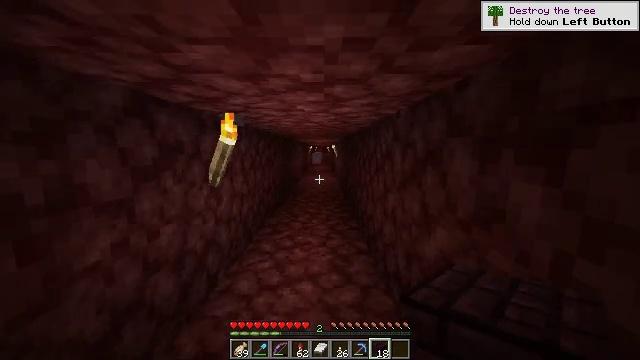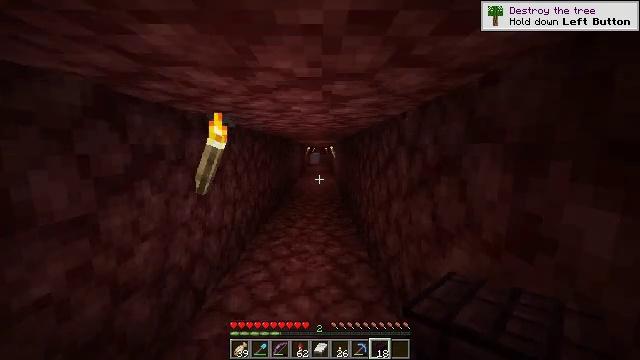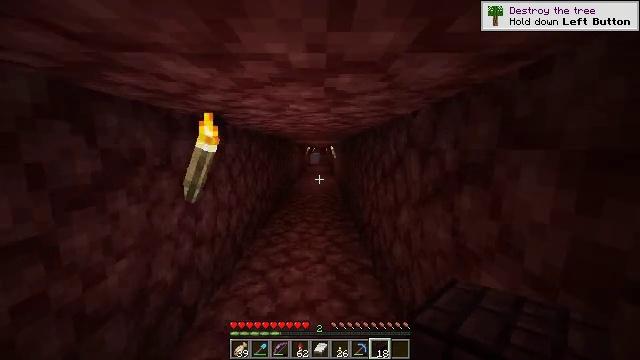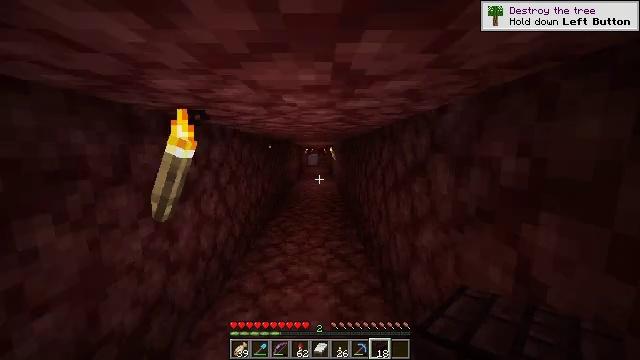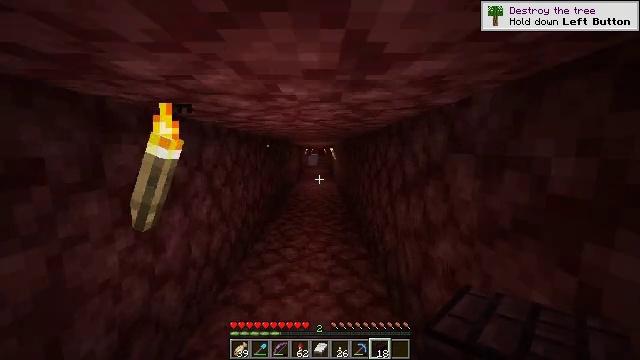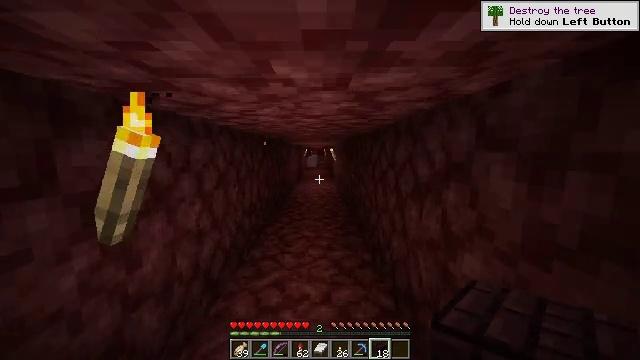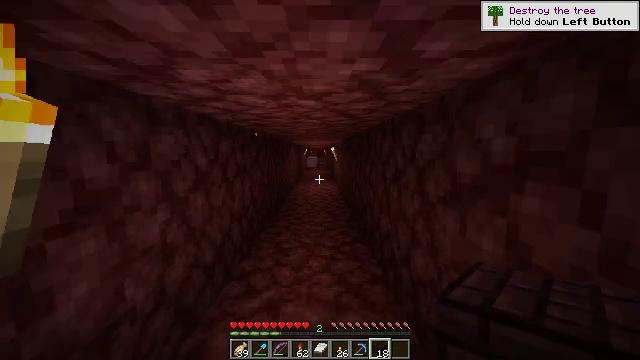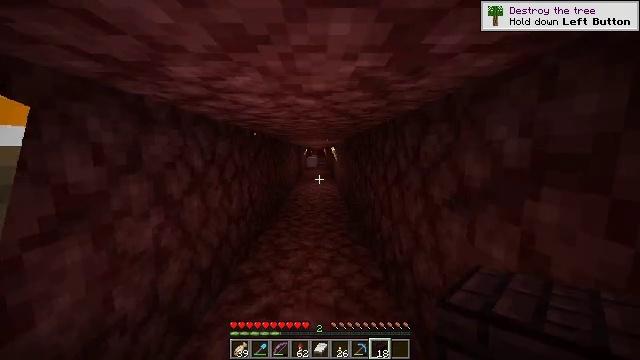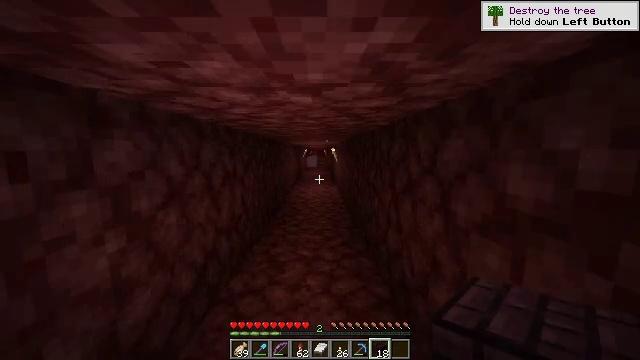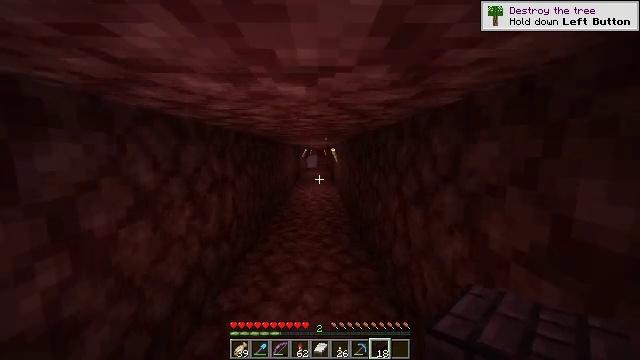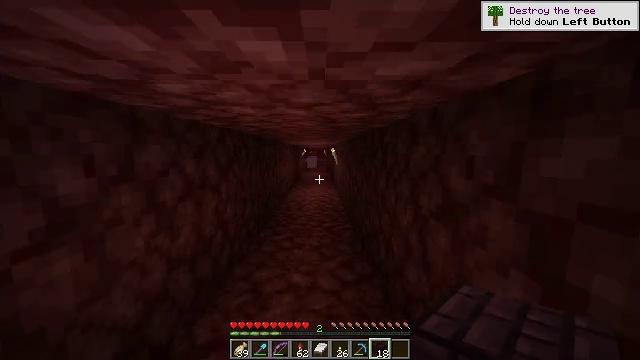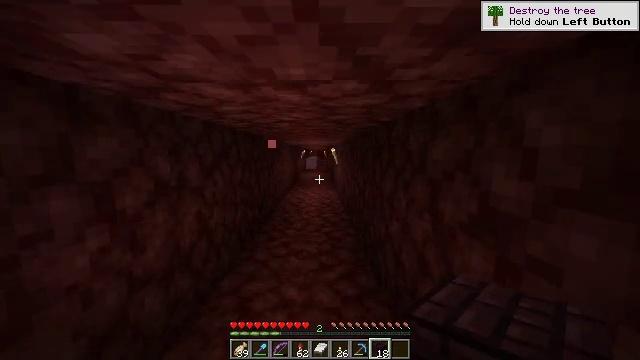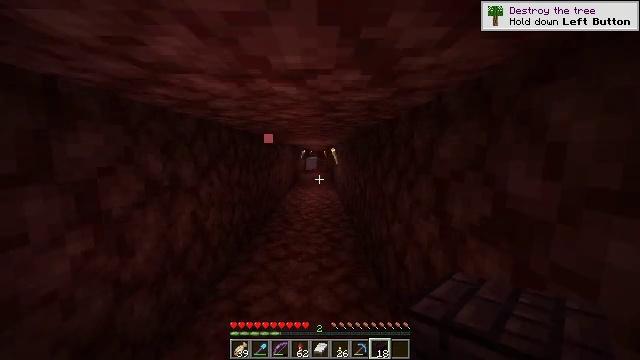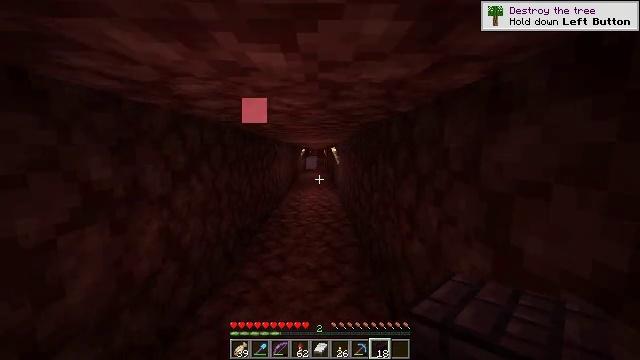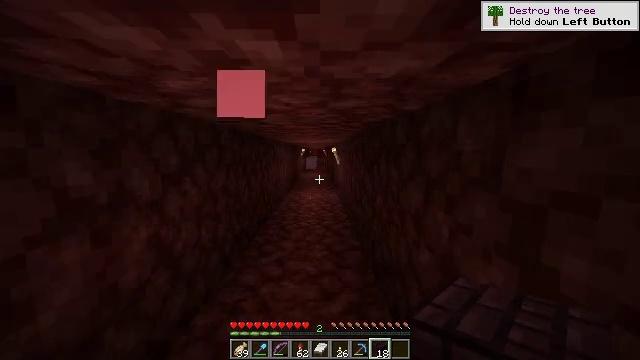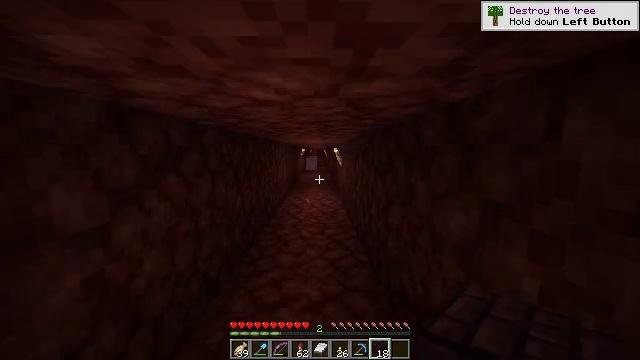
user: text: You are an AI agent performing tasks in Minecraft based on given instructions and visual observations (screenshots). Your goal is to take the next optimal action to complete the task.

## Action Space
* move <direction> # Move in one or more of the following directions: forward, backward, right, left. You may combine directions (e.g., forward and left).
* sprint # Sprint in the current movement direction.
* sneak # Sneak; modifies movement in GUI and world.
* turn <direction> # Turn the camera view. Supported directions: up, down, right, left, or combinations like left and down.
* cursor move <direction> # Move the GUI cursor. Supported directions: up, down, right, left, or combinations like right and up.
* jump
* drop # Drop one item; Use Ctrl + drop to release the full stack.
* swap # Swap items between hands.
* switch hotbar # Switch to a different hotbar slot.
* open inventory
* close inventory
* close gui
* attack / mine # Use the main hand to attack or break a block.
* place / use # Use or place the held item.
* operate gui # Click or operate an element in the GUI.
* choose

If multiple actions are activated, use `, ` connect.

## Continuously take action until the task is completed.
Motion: motion action
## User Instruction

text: Create a nether brick slab with the crafting table.
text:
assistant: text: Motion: move forward
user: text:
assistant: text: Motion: move forward
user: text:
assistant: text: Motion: move forward
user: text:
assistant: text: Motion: move forward
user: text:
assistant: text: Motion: move forward
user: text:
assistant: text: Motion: move forward
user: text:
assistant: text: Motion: move forward
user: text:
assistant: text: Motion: move forward
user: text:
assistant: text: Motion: move forward
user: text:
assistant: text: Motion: move forward
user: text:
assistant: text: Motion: move forward
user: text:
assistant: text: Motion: move forward
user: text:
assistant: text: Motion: move forward
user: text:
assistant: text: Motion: move forward
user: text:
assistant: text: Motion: move forward
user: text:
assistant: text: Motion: move forward
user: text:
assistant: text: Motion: move forward
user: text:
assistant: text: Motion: move forward
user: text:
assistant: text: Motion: move forward
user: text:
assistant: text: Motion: move forward
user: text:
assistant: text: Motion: move forward
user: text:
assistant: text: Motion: move forward
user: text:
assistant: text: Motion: move forward
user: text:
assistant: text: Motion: move forward
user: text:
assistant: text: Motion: move forward
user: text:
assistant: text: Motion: move forward
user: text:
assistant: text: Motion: move forward
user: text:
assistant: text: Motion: move forward
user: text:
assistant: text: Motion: move forward
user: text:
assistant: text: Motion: move forward